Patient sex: F
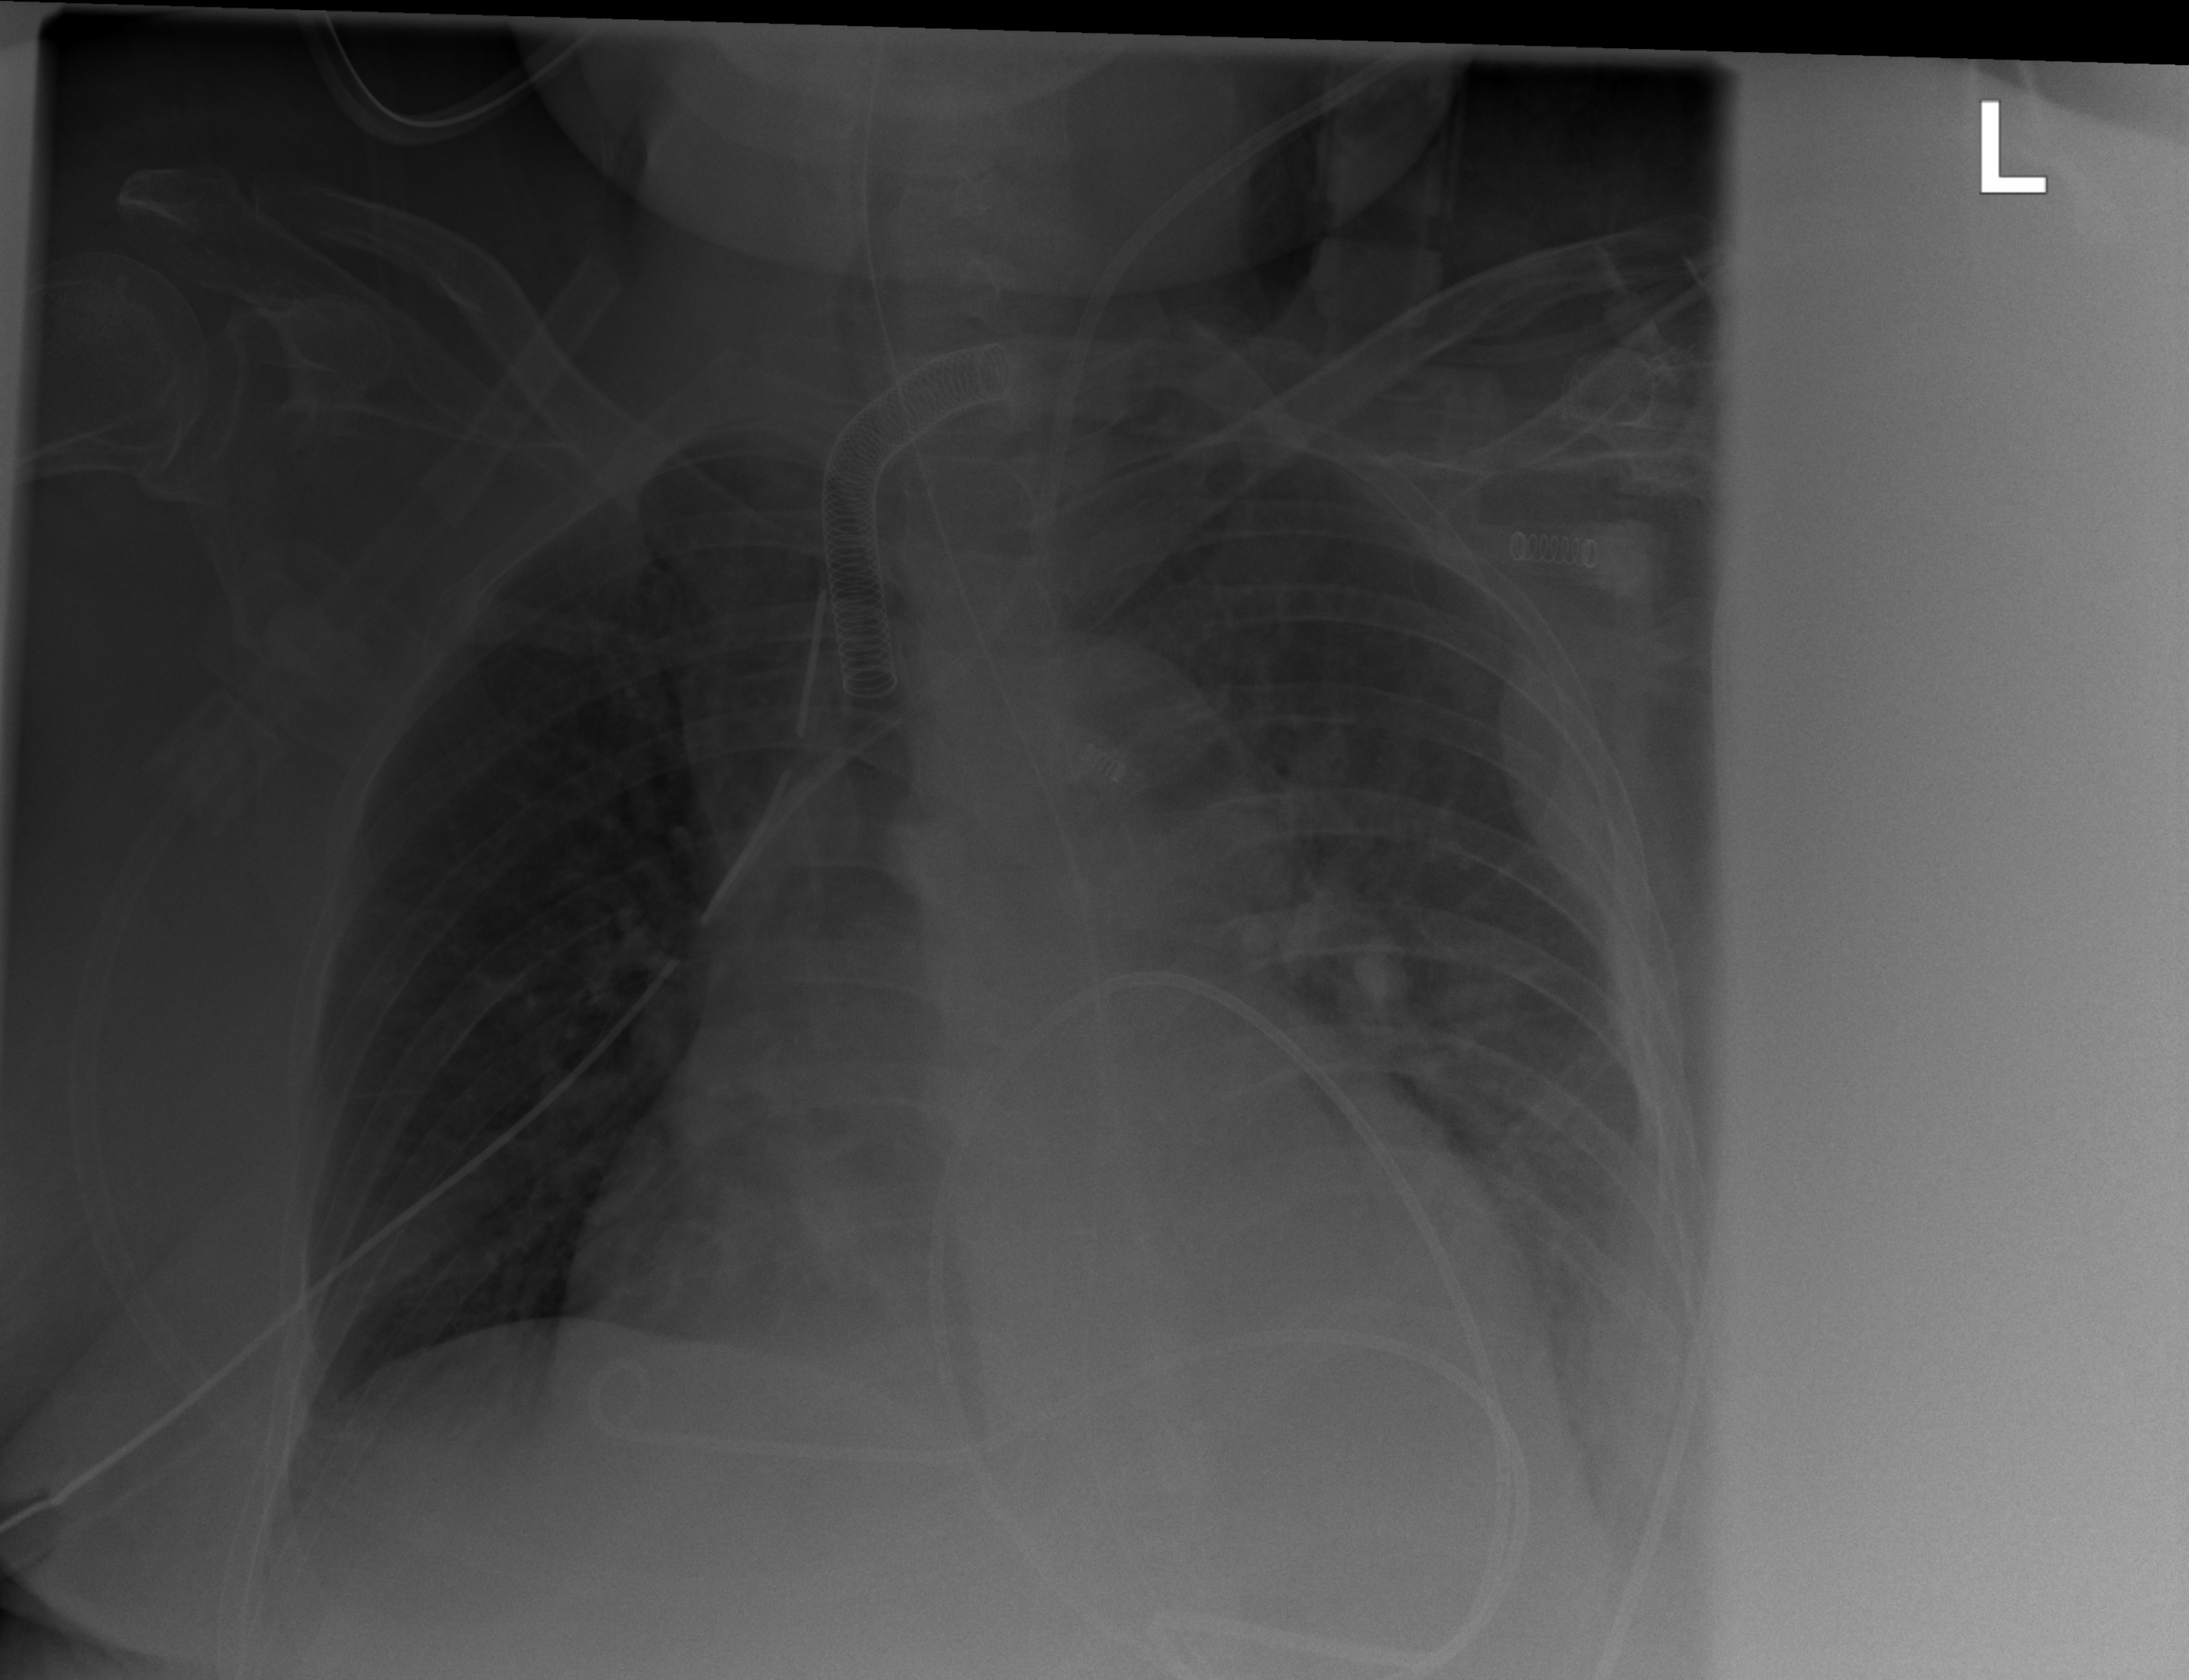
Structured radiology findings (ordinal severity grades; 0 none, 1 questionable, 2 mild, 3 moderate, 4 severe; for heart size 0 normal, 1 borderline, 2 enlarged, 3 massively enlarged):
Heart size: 2
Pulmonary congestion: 2
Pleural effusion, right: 1
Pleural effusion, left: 2
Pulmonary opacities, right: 0
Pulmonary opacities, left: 0
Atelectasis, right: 2
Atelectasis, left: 2